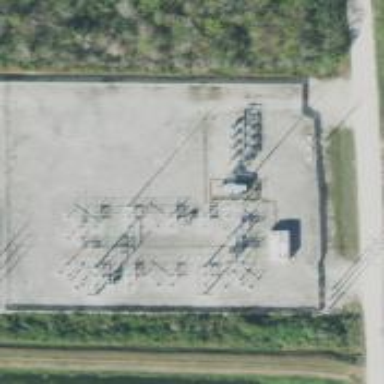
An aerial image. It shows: Switch used for power control.